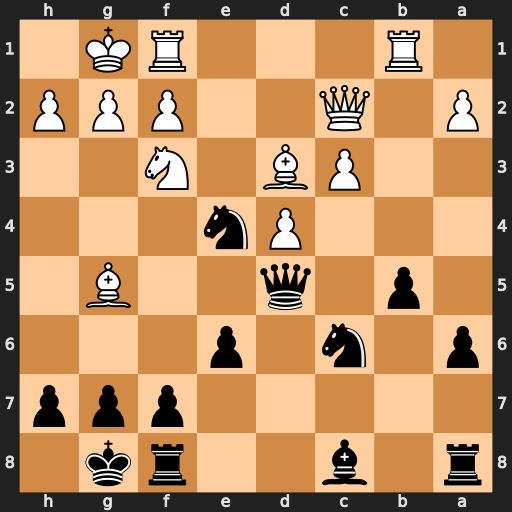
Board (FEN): r1b2rk1/5ppp/p1n1p3/1p1q2B1/3Pn3/2PB1N2/P1Q2PPP/1R3RK1
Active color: b
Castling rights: -
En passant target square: -
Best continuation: Nxg5 Nxg5 Qxg5